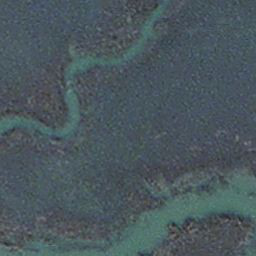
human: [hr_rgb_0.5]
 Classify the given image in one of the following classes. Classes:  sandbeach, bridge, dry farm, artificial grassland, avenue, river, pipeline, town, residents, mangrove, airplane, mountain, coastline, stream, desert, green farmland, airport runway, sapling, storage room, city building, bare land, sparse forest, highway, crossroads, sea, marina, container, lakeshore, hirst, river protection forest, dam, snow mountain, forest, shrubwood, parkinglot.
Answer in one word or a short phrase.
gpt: stream